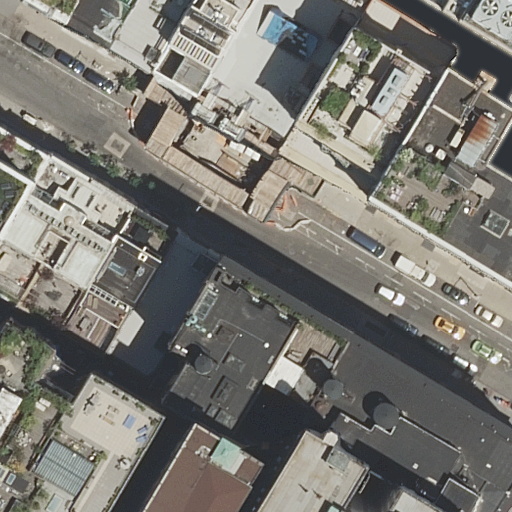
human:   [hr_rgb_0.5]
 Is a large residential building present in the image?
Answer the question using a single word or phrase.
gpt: yes

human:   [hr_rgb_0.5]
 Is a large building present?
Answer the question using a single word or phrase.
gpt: yes

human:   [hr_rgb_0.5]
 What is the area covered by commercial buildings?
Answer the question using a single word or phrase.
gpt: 0m2

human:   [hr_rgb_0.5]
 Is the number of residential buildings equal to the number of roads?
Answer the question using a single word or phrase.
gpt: no

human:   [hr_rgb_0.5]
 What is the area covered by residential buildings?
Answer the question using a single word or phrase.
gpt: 6886m2

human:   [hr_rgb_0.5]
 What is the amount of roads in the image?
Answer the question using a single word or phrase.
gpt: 1

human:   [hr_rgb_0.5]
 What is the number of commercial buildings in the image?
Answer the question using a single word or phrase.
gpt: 0

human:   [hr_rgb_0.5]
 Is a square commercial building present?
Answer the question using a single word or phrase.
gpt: no

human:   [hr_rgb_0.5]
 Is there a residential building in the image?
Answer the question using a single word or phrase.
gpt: yes

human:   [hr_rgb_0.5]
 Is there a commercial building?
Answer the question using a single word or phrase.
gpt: no

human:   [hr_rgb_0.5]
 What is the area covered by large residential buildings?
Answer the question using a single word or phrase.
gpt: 4574m2

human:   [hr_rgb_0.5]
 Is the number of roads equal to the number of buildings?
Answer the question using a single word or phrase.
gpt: no

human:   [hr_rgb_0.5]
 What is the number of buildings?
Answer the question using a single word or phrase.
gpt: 18

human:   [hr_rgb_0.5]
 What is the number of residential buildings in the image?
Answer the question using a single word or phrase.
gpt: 18

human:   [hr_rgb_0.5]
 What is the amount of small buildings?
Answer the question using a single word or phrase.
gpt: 4

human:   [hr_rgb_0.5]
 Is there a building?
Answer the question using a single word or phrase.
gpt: yes

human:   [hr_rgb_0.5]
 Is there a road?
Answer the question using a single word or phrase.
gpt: yes

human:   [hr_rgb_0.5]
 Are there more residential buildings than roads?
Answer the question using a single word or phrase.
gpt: yes

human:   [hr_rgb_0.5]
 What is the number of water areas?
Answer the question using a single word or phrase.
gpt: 0

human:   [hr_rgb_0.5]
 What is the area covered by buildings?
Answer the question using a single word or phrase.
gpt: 6886m2

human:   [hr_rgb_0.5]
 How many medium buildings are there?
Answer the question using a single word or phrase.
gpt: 9

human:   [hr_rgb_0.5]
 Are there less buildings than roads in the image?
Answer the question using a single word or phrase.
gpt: no

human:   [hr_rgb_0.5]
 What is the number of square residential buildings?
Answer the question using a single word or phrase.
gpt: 0

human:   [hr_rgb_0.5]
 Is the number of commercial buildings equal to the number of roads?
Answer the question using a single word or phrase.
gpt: no

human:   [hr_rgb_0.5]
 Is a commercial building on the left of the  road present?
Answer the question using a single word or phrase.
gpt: no

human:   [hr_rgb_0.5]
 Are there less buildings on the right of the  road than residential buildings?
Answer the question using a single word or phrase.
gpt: yes

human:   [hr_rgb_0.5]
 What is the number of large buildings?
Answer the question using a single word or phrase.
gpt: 5

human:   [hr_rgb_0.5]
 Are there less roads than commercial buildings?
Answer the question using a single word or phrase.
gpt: no

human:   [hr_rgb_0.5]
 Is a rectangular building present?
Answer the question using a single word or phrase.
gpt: yes

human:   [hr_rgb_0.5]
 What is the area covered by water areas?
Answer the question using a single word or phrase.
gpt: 0m2

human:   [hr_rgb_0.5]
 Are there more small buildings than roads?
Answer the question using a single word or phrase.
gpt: yes

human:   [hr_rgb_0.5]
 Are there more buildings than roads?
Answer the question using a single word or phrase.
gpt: yes

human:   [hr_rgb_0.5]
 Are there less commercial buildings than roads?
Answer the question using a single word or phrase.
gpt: yes

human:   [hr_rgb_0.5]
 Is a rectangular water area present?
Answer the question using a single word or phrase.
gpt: no

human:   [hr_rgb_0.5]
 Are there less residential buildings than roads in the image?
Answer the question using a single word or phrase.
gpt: no

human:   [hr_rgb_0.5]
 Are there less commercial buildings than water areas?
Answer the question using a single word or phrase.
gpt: no

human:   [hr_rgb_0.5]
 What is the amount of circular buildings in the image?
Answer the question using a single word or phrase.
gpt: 0

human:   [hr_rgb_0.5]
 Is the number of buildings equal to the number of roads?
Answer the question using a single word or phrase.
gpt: no

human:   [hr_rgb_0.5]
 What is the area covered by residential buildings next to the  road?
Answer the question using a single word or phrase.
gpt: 6886m2

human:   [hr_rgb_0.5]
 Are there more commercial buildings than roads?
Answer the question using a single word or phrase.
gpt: no

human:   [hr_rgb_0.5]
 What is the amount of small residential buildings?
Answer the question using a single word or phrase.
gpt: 4

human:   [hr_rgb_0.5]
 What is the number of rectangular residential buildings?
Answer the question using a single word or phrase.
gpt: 13

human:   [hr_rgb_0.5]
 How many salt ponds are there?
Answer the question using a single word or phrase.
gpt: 0

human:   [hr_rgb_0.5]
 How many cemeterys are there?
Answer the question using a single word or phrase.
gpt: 0

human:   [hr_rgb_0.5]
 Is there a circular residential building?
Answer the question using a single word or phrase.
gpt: no

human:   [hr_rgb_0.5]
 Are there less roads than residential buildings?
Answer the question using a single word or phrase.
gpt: yes

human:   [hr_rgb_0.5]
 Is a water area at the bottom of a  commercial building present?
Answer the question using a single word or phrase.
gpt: no

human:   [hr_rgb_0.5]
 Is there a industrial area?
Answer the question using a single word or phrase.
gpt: no

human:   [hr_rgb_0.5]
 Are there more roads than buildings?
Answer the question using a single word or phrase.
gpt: no

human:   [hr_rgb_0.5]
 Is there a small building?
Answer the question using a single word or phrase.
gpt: yes

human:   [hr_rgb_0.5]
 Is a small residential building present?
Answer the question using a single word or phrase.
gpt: yes

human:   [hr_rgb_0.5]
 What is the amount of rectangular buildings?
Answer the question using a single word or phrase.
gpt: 13

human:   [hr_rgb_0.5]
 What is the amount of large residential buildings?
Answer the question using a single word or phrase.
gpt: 5

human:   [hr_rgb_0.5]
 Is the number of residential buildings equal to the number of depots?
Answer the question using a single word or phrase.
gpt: no

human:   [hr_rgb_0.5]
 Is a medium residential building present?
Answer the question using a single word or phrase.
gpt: yes

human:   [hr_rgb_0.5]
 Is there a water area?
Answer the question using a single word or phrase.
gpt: no

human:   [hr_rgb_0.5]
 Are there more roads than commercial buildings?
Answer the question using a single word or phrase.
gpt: yes

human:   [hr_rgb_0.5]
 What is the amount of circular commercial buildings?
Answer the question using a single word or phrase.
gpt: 0

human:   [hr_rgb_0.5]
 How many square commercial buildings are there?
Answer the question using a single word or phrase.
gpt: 0

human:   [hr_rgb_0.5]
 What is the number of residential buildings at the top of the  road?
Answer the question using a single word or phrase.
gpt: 8

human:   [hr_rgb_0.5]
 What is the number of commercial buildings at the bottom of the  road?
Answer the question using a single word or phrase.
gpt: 0

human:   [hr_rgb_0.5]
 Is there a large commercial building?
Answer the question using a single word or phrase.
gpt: no

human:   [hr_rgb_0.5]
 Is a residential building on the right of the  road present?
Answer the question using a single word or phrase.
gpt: yes

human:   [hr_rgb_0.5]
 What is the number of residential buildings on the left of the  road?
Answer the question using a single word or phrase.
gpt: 9